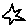
Label: star